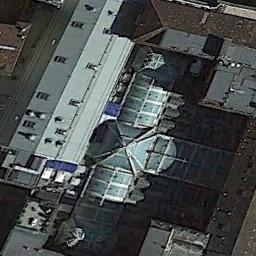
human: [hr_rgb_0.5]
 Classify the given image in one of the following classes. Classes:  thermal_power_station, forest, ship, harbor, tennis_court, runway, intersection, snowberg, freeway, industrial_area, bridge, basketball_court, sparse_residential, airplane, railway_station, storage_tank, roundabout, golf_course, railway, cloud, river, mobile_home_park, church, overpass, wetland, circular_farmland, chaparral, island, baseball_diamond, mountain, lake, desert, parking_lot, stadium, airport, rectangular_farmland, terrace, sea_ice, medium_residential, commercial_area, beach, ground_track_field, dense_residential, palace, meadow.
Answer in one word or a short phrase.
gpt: church